七年级 · 算术
 为了迎接运动会, 某校八年级学生开展了 “短跑比赛” 。甲、乙两人同时从 $A$ 地出发, 沿同一条道路去 $B$ 地, 途中都使用两种不同的速度 $v_{1}$ 与 $v_{2}\left(v_{1}<v_{2}\right)$. 甲前一半的路程使用速度 $v_{1}$, 另一半的路程使用速度 $v_{2}$; 乙前一半的时间用速度 $v_{1}$, 另一半的时间用速度 $v_{2}$ 。

$v_{\text {乙 }}=$ $\qquad$
(2)通过计算说明甲、乙谁先到达 $B$ 地? 为什么?
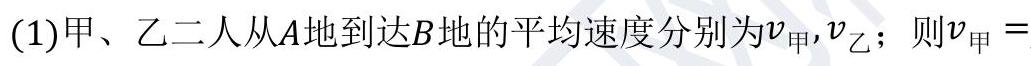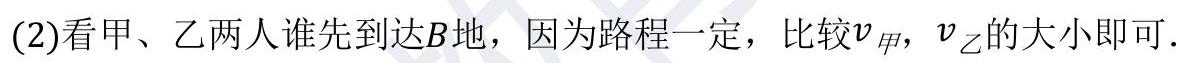
答案:

【答案】解: (1) $\frac{v_{1} v_{2}}{v_{1}+v_{2}} ; \frac{v_{1}+v_{2}}{2}$;

（2）乙先到达 $B$ 地，

理由: $v_{Z}-v_{\text {甲 }}=\frac{\left(v_{1}-v_{2}\right)^{2}}{2\left(v_{1}+v_{2}\right)}$ ，

$\because 0<v_{2}<v_{1}$,

$\therefore v_{\text {乙 }}-v_{\text {甲 }}>0$, 乙先到 $B$ 地.

【解析】

【分析】

本题主要考查了分式的加减、列代数式(分式)的问题, 解题关键点是熟练掌握分式的加减的计算法则.

(1)设 $A B$ 两地的路程为 $s$, 乙从 $A$ 地到 $B$ 地的总时间为 $a$.

先算出前一半的路程所用的时间, 后一半的路程所用的时间相加, 速度=路程 $\div$ 时间求出 $v_{\text {甲; }}$

先算出前一半的时间所行的路程, 后一半的时间所行的路程相加, 速度 $=$ 路程 $\div$ 时间求出 $v_{Z} ;$

【解答】

解: (1)设 $A B$ 两地的路程为 $s$, 乙从 $A$ 地到 $B$ 地的总时间为 $a$.

$v_{\text {甲 }}=\frac{s}{\frac{1}{v_{1} s}+\frac{\frac{1}{2^{s}}}{v_{2}}}=\frac{v_{1} v_{2}}{v_{1}+v_{2}}$

$v 乙=\frac{\frac{v_{1} a}{2}+\frac{v_{2} a}{2}}{a}=\frac{v_{1}+v_{2}}{2}$

故答案为 $\frac{v_{1} v_{2}}{v_{1}+v_{2}} ; \frac{v_{1}+v_{2}}{2}$;

(2)见答案.